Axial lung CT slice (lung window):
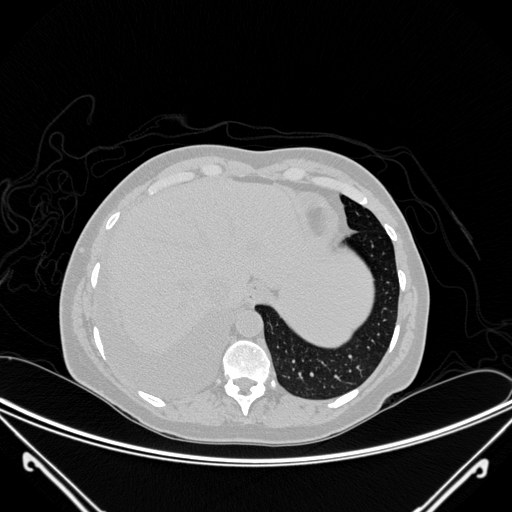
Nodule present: no